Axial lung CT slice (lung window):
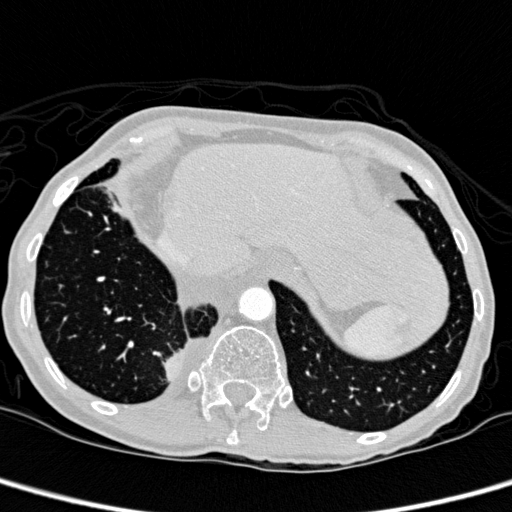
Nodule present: yes
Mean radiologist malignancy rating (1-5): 2.5